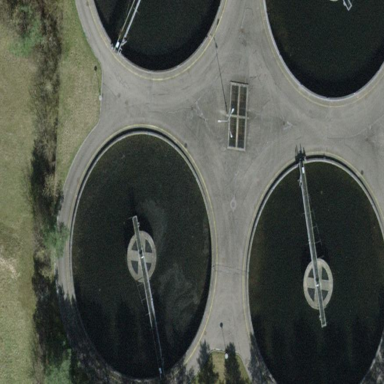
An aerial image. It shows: Basin with wastewater. The area is designated for water treatment.